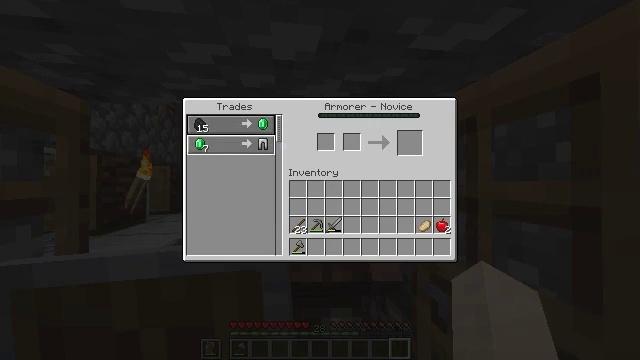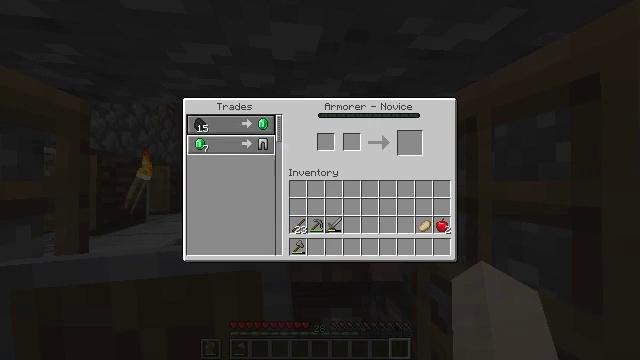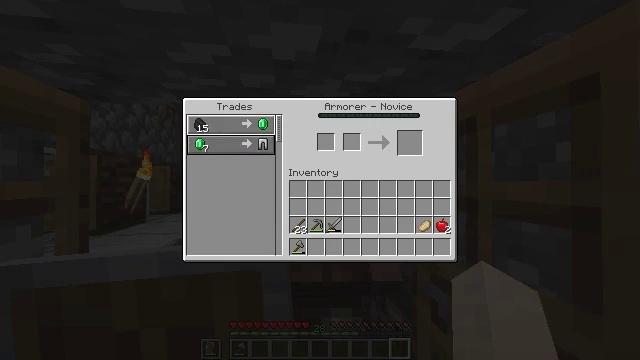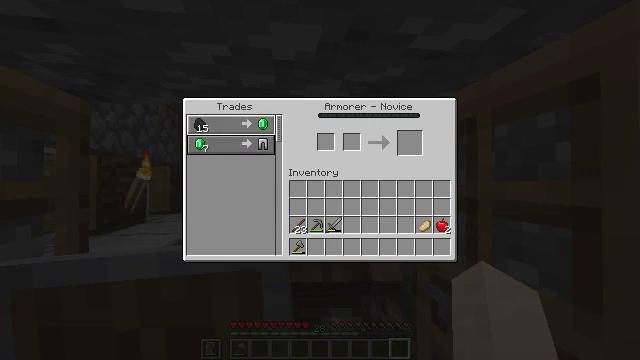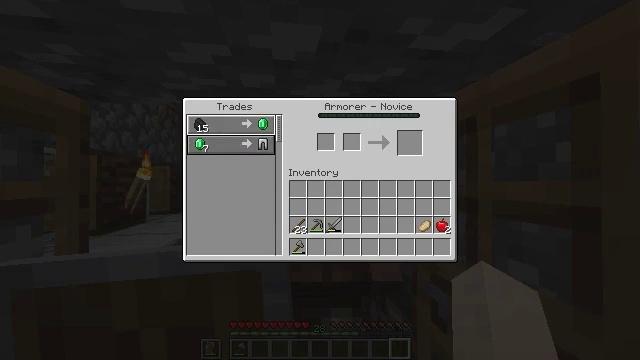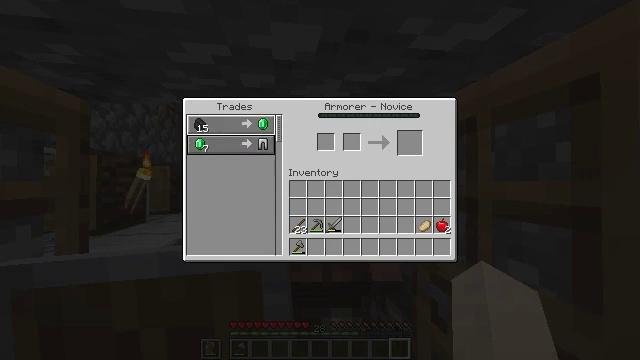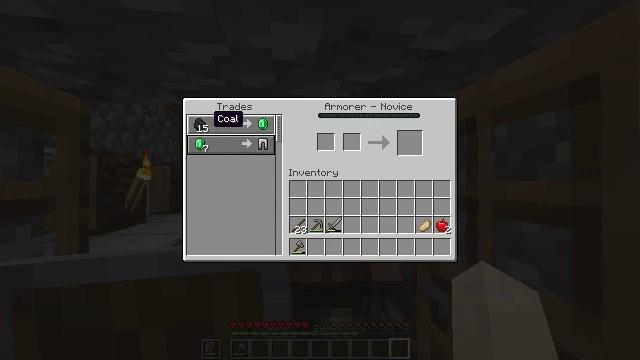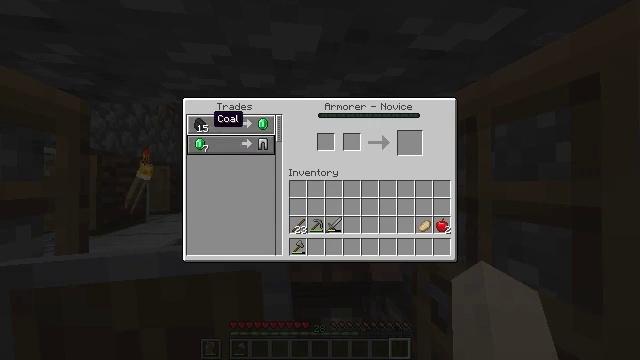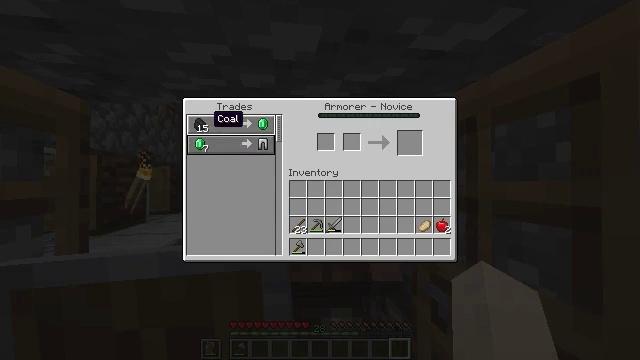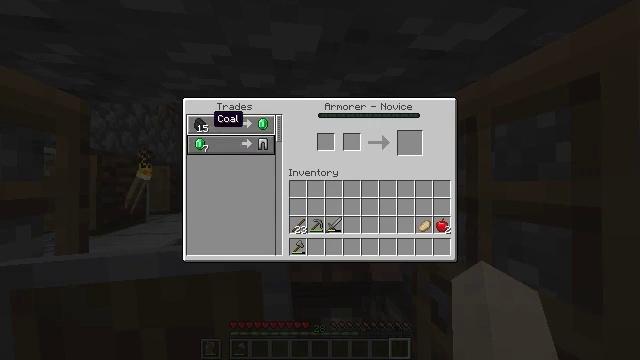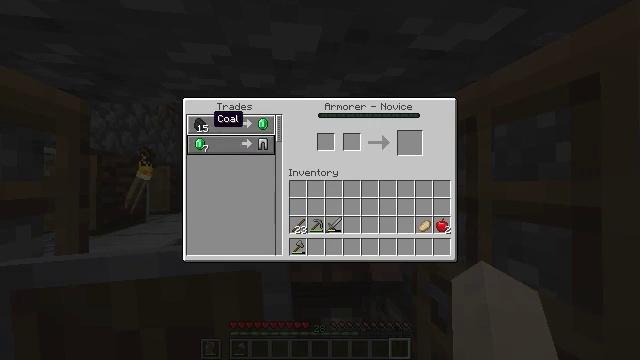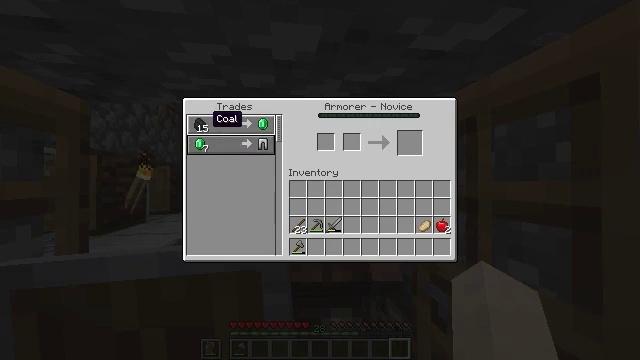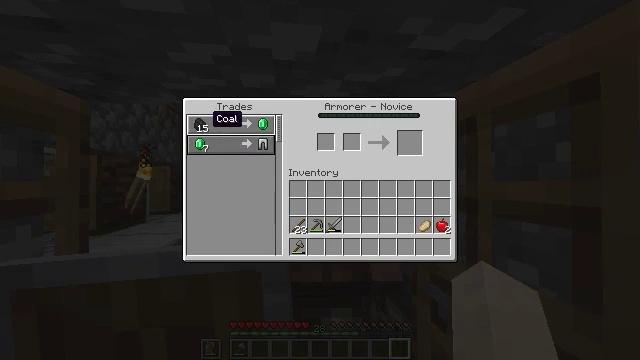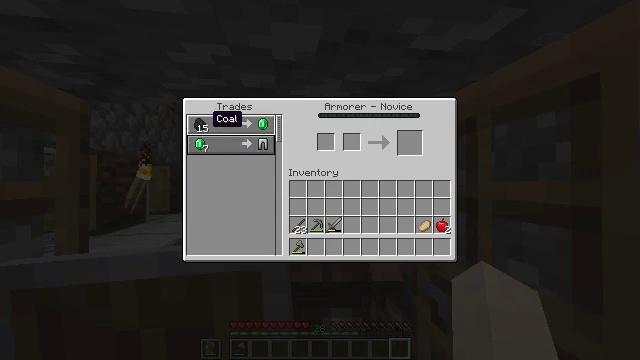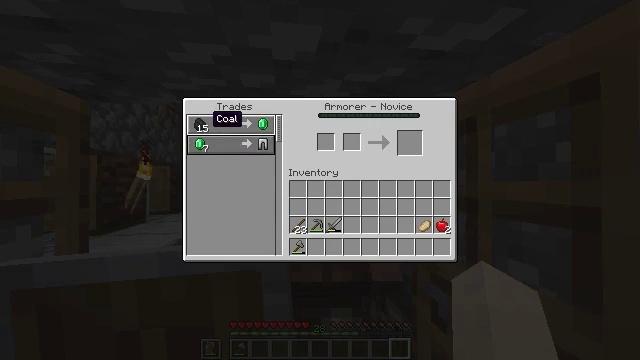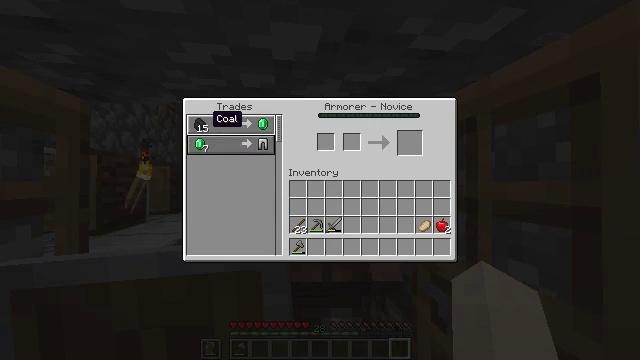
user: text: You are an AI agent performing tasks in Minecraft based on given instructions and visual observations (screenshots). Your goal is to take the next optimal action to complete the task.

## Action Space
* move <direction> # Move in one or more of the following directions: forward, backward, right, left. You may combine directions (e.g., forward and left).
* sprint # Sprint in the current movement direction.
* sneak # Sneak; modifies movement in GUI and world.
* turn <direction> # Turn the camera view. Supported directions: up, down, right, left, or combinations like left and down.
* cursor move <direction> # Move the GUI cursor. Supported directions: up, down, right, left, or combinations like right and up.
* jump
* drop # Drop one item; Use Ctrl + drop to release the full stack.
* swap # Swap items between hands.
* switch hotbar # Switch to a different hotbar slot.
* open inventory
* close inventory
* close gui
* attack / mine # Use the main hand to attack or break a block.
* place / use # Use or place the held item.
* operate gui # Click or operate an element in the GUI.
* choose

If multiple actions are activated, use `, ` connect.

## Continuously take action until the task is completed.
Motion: motion action
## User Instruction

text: Gather smooth stone from the ground.
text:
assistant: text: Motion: no_op
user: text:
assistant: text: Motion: cursor move left
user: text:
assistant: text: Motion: cursor move left
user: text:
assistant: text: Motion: no_op
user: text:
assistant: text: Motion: no_op
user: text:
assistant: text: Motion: no_op
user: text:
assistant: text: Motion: no_op
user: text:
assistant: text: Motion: no_op
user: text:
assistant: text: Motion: no_op
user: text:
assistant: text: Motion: no_op
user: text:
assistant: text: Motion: no_op
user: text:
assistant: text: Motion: no_op
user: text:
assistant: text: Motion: no_op
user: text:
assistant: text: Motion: no_op
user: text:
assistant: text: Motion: no_op
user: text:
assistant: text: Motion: no_op
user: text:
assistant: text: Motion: no_op
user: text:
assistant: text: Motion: no_op
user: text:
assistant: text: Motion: no_op
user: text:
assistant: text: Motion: no_op
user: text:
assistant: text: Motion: no_op
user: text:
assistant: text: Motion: no_op
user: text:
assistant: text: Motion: no_op
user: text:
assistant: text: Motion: no_op
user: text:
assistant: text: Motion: no_op
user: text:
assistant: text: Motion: no_op
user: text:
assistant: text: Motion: no_op
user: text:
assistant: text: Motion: no_op
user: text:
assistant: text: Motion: cursor move right
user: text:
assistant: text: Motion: cursor move right